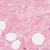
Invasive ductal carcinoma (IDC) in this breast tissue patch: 0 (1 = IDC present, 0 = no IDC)